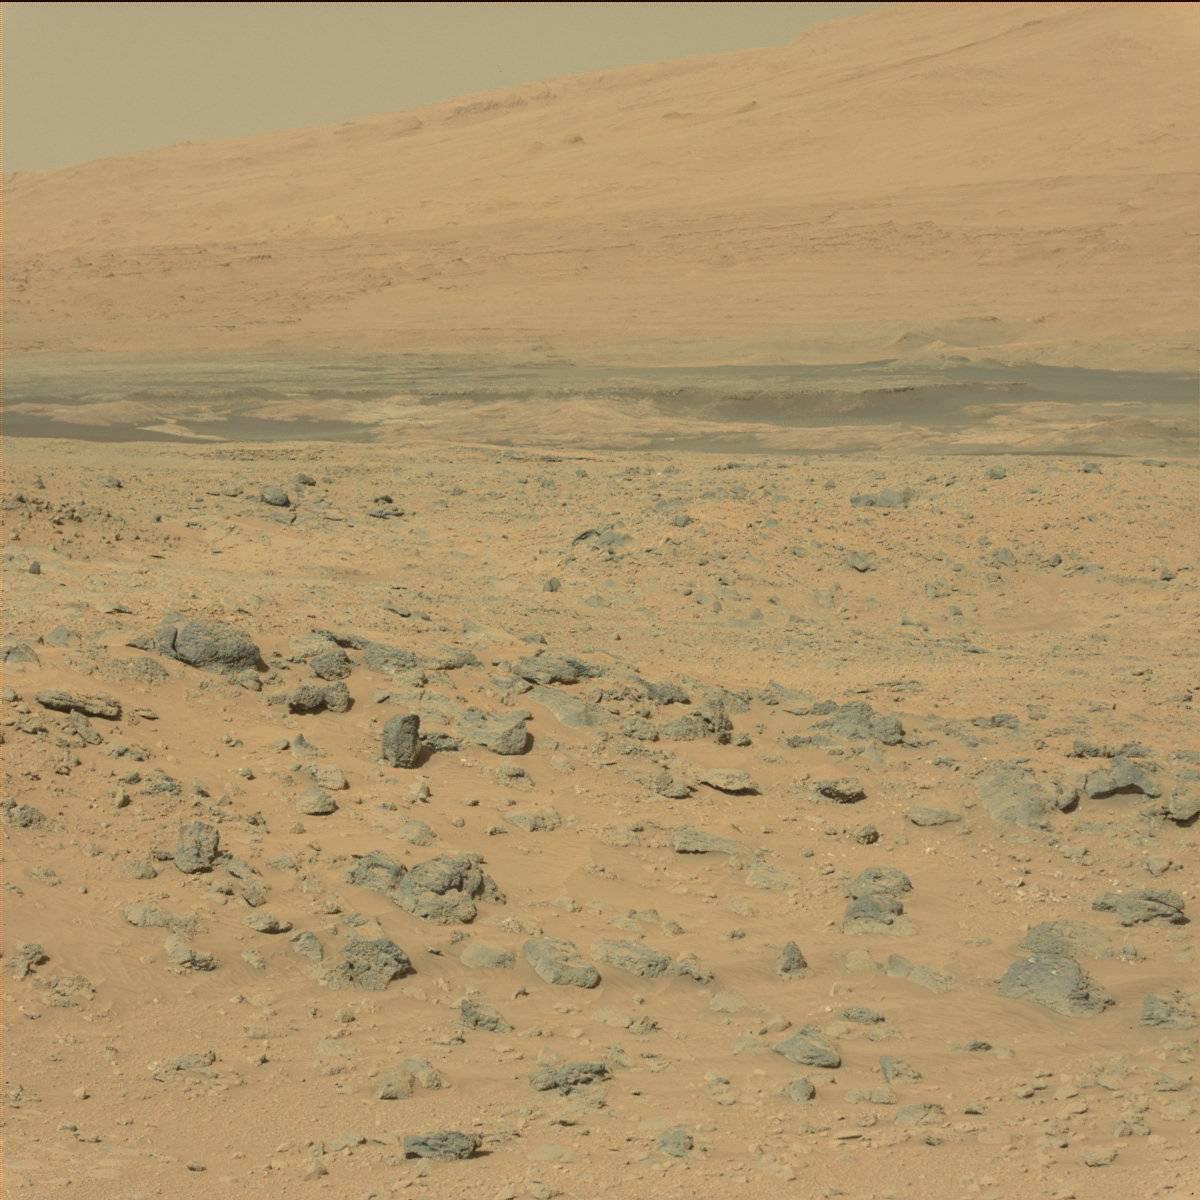
Terrain classes present: Bedrock, Ridge, Sand / Soil, Sky